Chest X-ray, PA view. Patient: 70 years old, sex M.
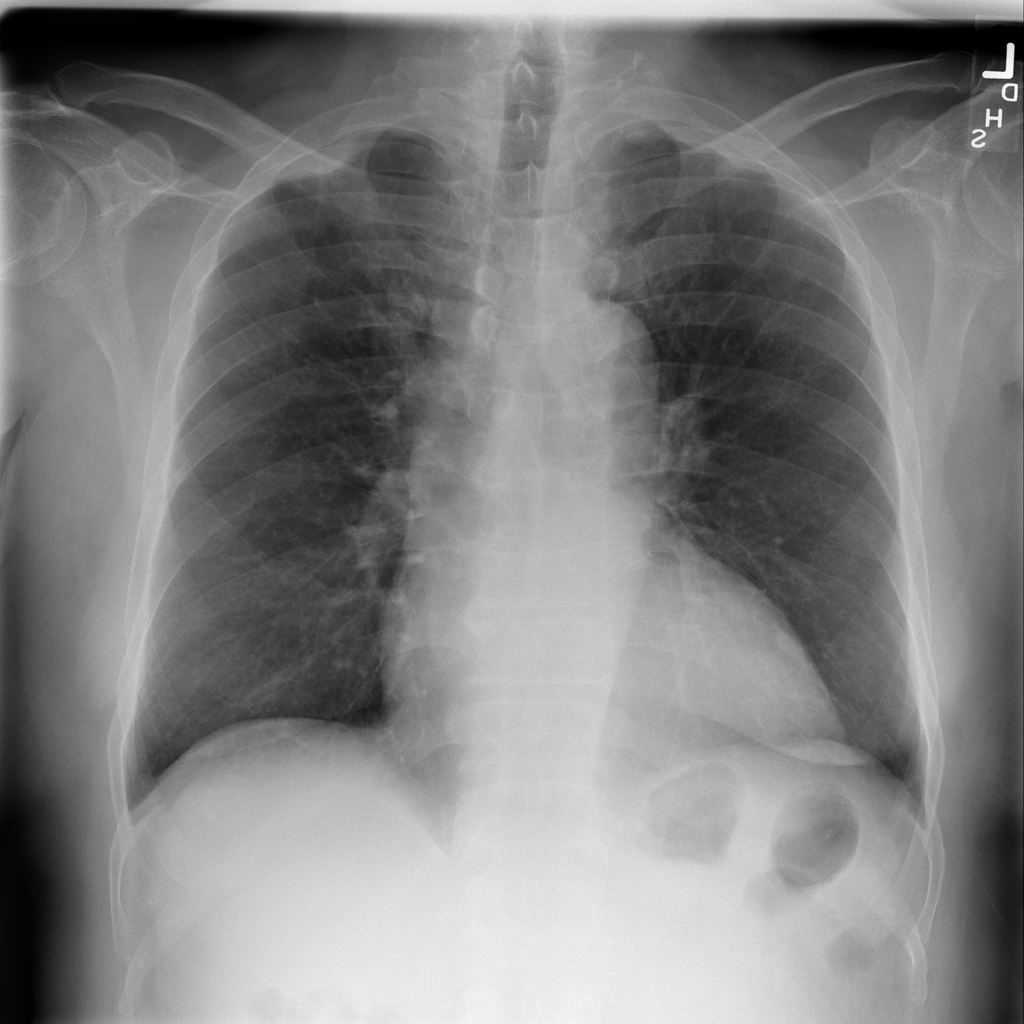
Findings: No Finding